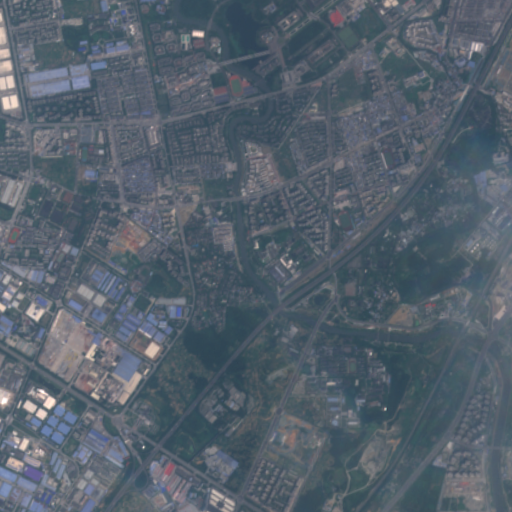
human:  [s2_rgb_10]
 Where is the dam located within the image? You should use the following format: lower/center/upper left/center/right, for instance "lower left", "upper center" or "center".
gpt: The dam is located in the lower right of the image.
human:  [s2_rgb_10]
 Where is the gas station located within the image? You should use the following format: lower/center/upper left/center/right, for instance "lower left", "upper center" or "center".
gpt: The gas station is located in the lower left of the image.
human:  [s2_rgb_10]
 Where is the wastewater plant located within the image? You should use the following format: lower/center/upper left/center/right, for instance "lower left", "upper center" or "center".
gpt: The wastewater plant is located in the center of the image.
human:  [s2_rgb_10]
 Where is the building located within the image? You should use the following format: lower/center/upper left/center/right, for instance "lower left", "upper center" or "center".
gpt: There is no building in the image.